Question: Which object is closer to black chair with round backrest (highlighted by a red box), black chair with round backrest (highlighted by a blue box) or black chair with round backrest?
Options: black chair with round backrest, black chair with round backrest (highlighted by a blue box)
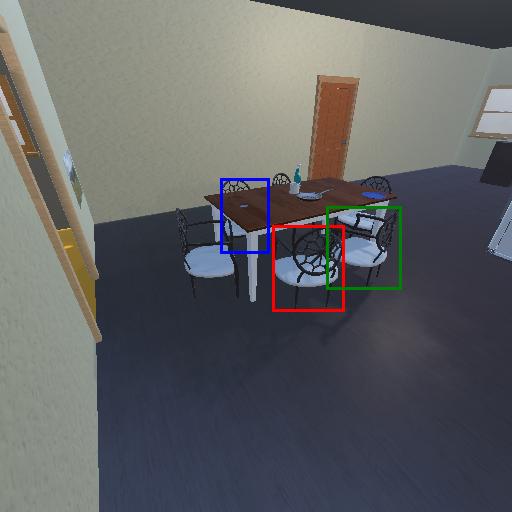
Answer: black chair with round backrest